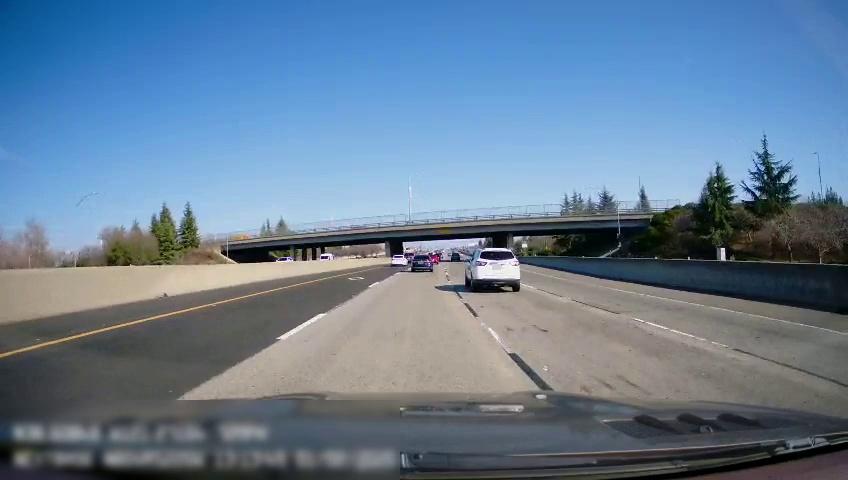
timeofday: Day
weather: Sunny
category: Vehicles | Van
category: Vehicles | Car
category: Drivable Space
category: Vehicles | SUV
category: Vehicles | SUV
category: Vehicles | Car
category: Vehicles | SUV
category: Vehicles | Car
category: Vehicles | Car
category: Lanes | Alternate Lane
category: Lanes | Alternate Lane
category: Lanes | Current Lane
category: Lanes | Current Lane
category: Lanes | Alternate Lane